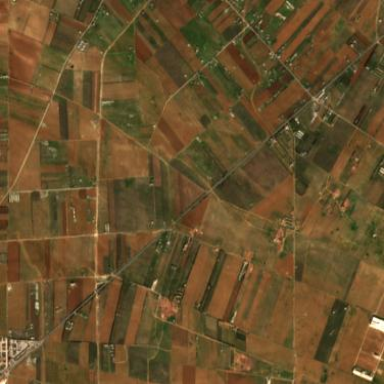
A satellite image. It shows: View of farmland.